Interaction volume radius: 5 \u00c5
Interaction volume height: 15 \u00c5
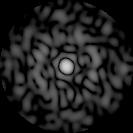
Disorder parameter: 0.8578